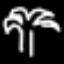
Label: palm tree